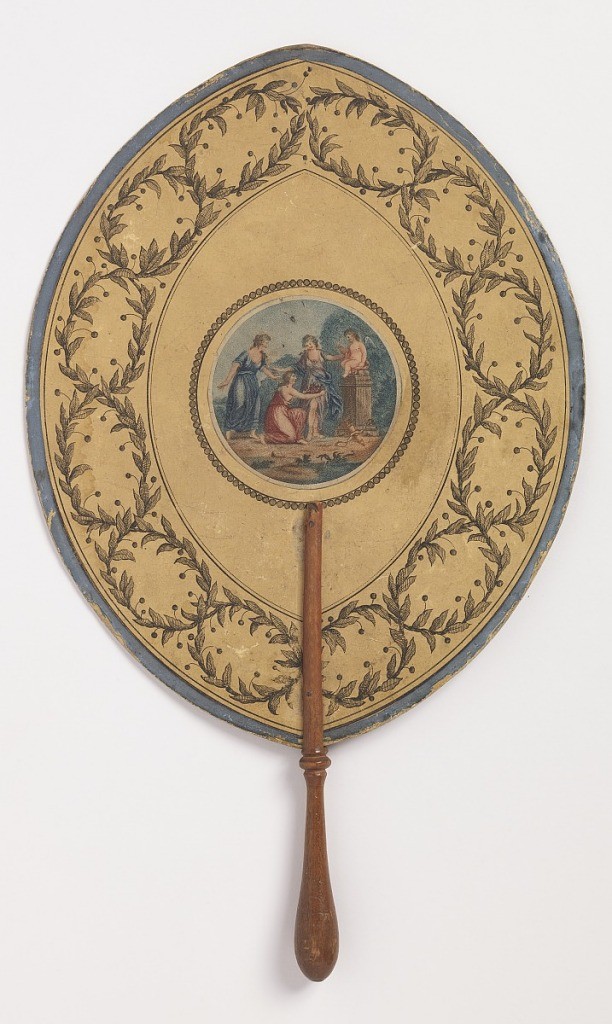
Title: Handscreen
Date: late 18th–early 19th century
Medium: Engraved paper leaf with applied chromolithograph, turned wood handle
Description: Handscreen with an ogee-shaped leaf with a deep border of intertwinted laurel, and a round center medallion with a classical scene of three women bringing fruit to Cupid, seated on a pedestal. Reverse: a cow with a suckling calf.